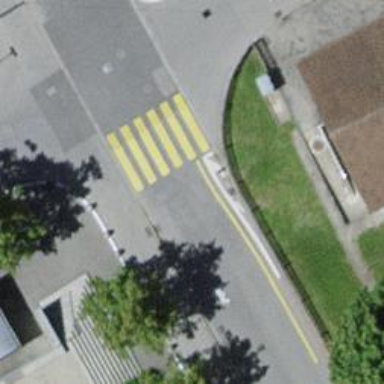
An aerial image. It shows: Marked crossing with zebra stripes on the road.